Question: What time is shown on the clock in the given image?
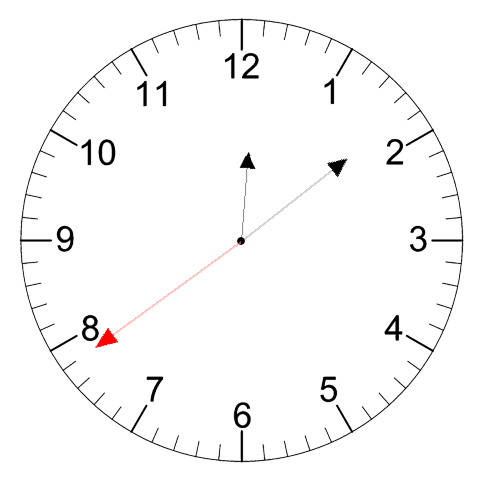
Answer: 12:08:39